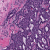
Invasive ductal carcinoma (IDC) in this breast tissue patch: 0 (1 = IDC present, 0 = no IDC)